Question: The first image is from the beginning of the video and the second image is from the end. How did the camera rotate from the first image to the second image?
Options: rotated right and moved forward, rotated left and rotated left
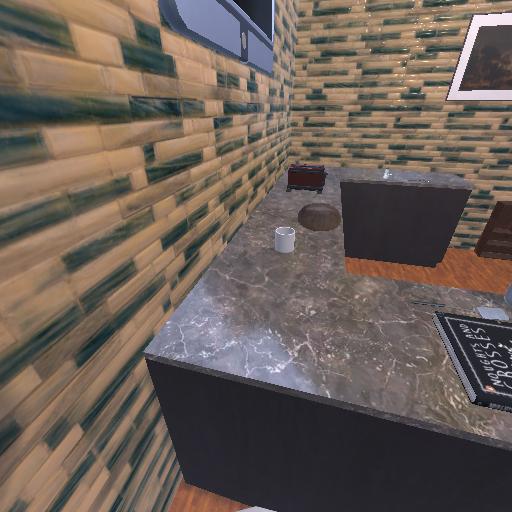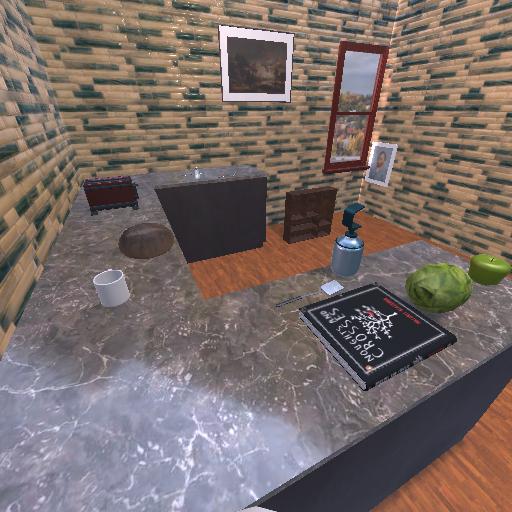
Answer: rotated right and moved forward